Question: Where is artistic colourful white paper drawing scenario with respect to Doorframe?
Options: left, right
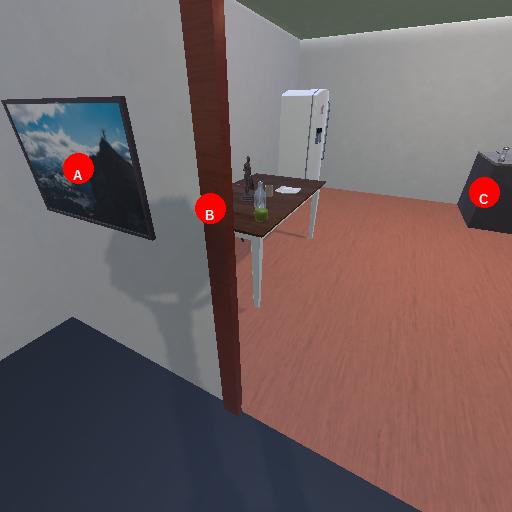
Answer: left